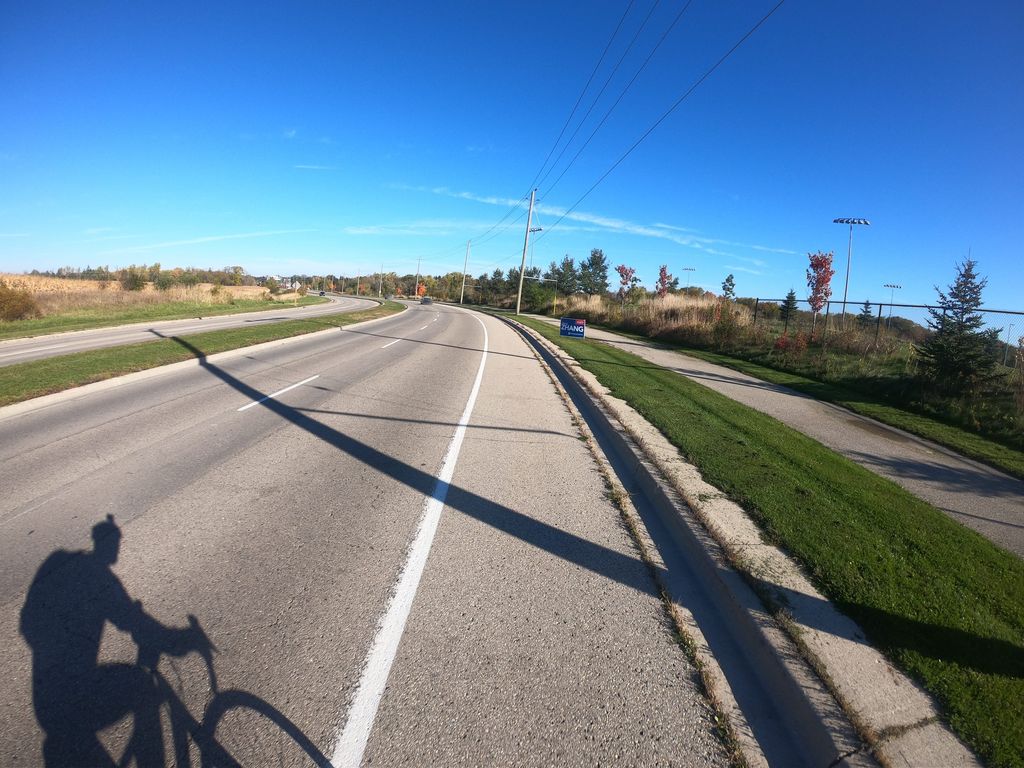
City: kitchener-waterloo